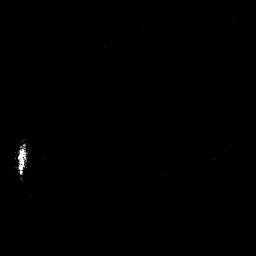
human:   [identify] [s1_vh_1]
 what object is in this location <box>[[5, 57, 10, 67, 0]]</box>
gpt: <ref>1 small ship at the left</ref>